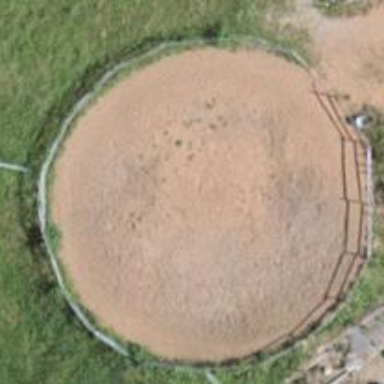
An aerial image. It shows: Equestrian pitch for leisure land use.